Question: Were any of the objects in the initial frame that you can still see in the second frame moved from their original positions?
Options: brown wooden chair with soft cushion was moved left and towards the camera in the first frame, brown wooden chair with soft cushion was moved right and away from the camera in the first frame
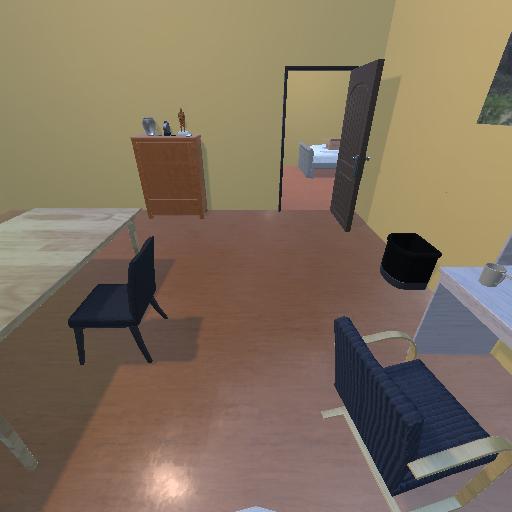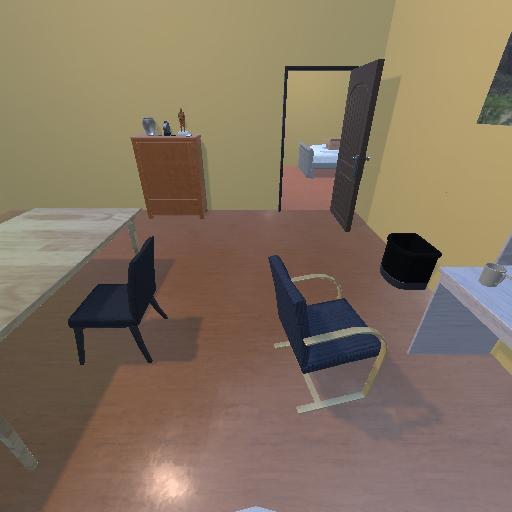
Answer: brown wooden chair with soft cushion was moved left and towards the camera in the first frame